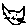
Label: cat